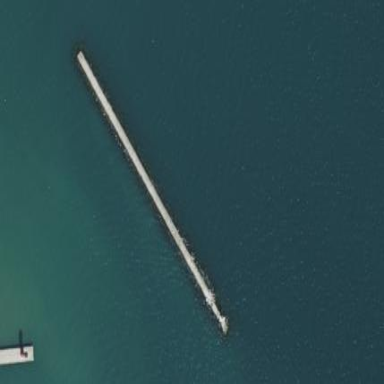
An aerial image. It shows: Breakwater structure.